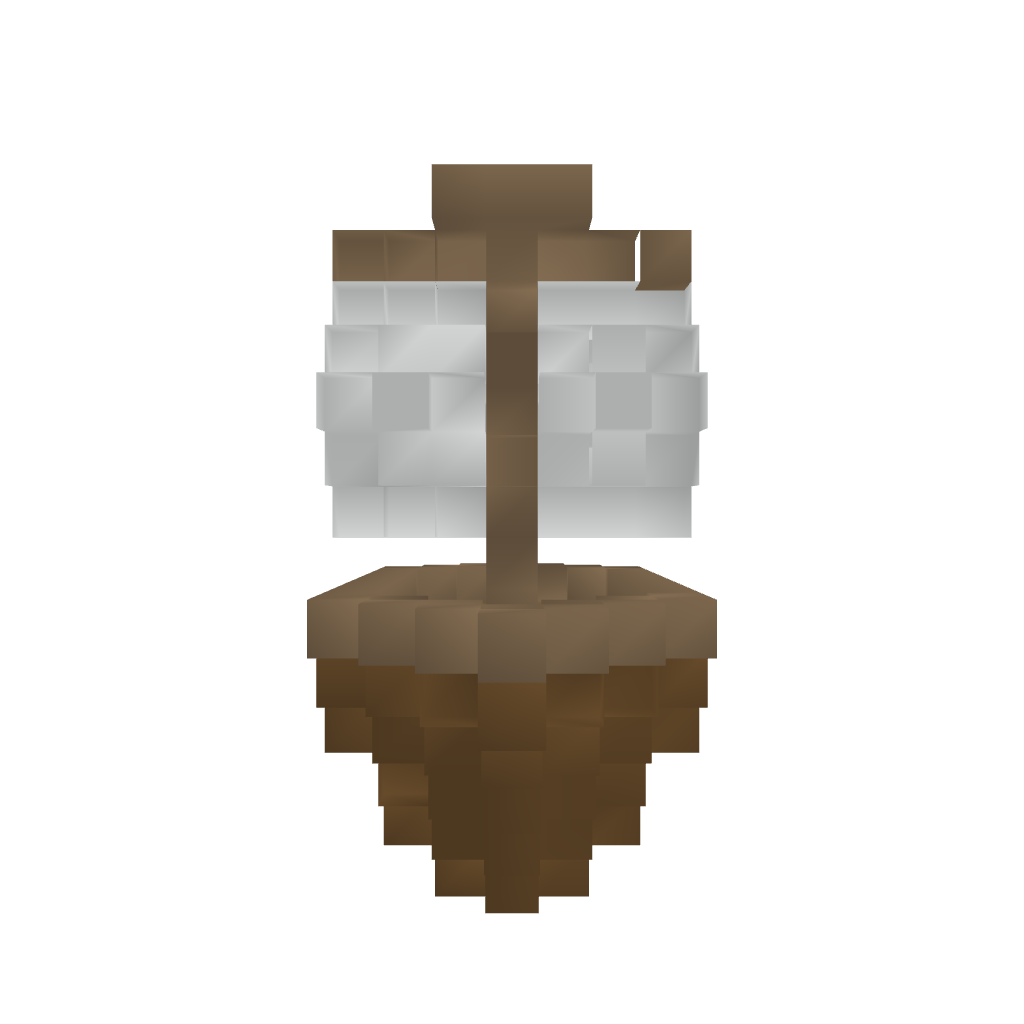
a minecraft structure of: small boat